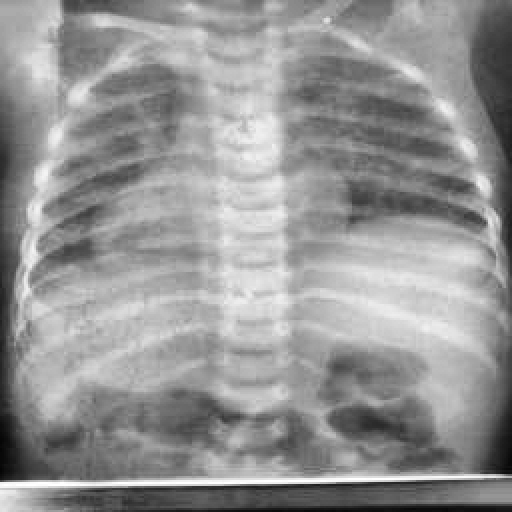
Finding: TUBERCULOSIS